Chest X-ray:
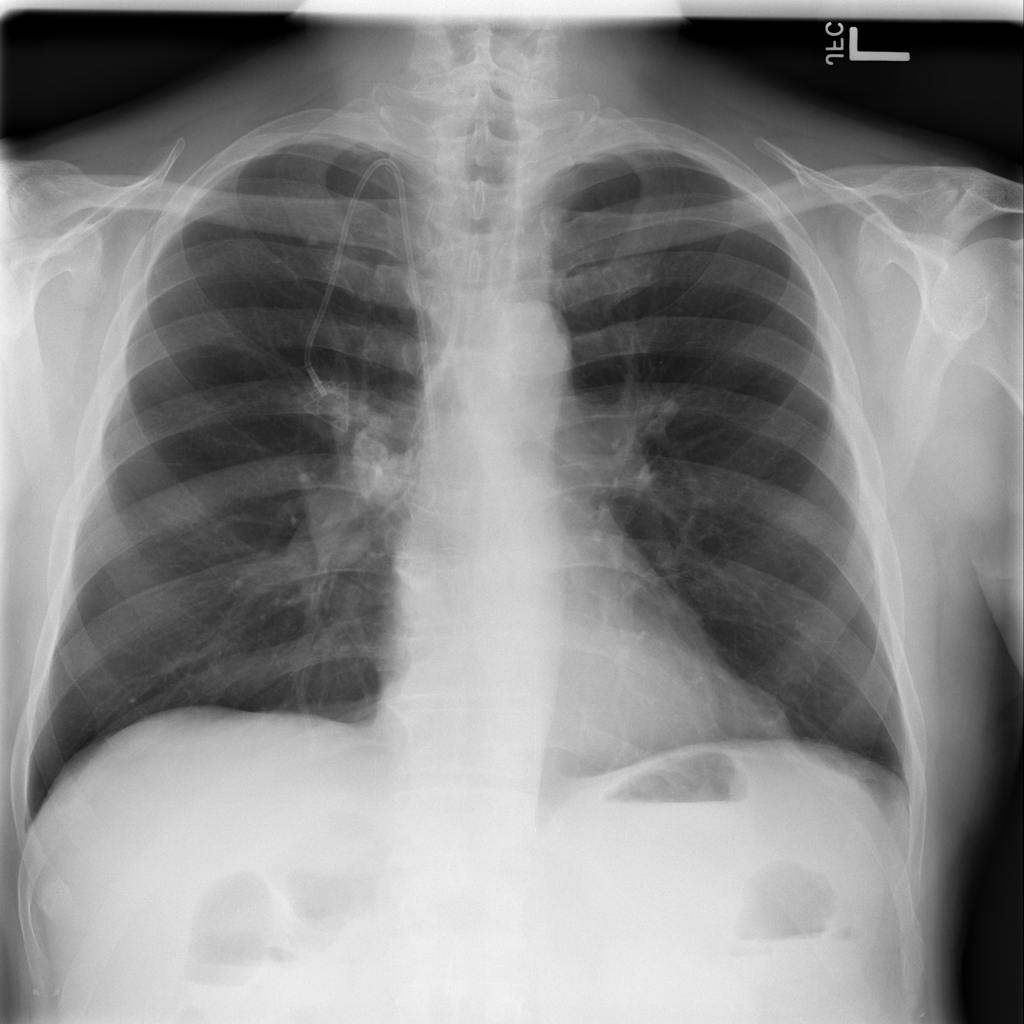
Findings: Calcification
No abnormal finding: no